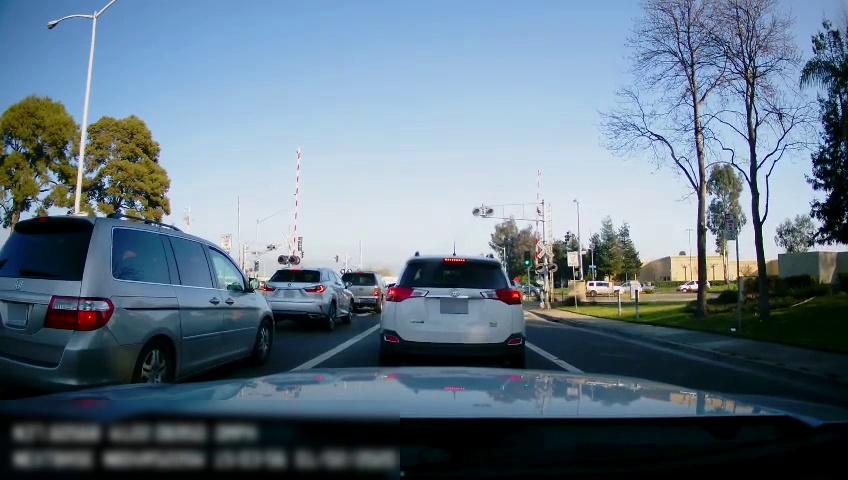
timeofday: Day
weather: Sunny
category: Drivable Space
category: Drivable Space
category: Vehicles | SUV
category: Vehicles | Car
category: Vehicles | SUV
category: Vehicles | Car
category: Vehicles | SUV
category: Vehicles | SUV
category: Vehicles | Van
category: Vehicles | SUV
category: Lanes | Current Lane
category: Lanes | Current Lane
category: Traffic | Signs
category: Traffic | Lights
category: Traffic | Lights
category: Traffic | Lights
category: Traffic | Lights
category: Traffic | Signs
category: Traffic | Lights
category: Traffic | Signs